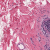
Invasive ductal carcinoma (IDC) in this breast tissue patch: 0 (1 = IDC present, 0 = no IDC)